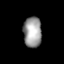
Tissue: lung
Cell type: Epithelial cells
Senescence score: 0.1962
Nuclear area (px): 545
Mean DAPI intensity: 156.178